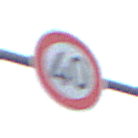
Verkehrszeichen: Geschwindigkeit40
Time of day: Midday
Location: Outdoor (Suburban)
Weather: Overcast
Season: NotSpecified
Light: Natural